Field crop: tomato
Growth stage: 2
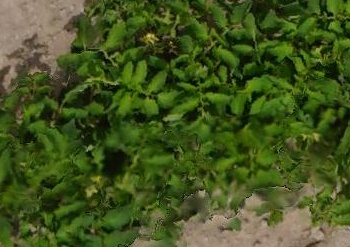
Species: tomato